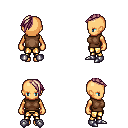
a pixel art fantasy rpg character, female body template, human, tanned skin, brown sleeveless shirt, gold greaves, white blonde long mohawk hairstyle, metal boots, four views (front, back, left, right), 2x2 character sprite sheet, small pixel art, hard edges, no anti-aliasing